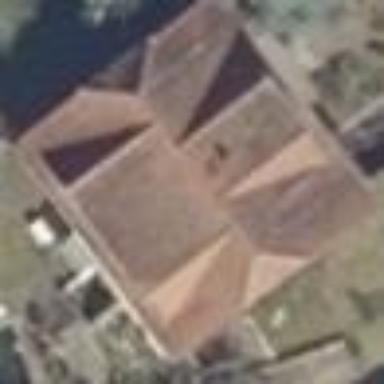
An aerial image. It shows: Residential building with half-hipped roof shape.